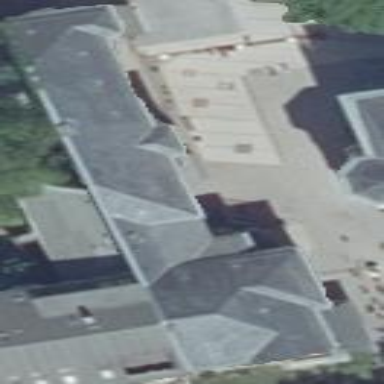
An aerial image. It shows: Building.